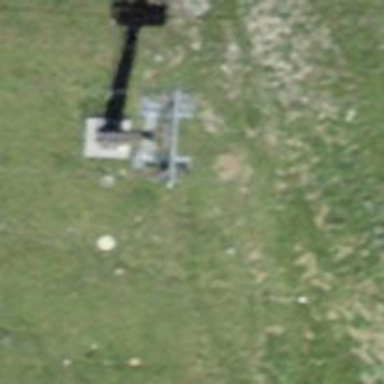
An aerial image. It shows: Pylon used for aerialway.